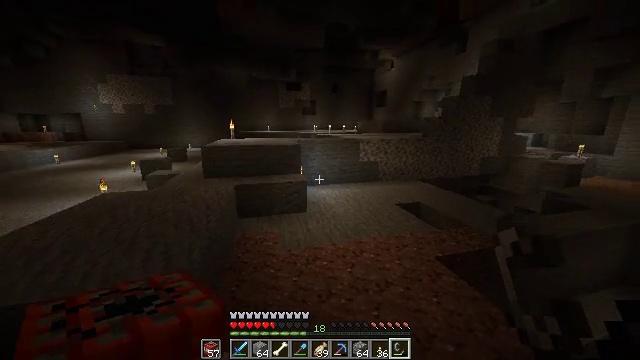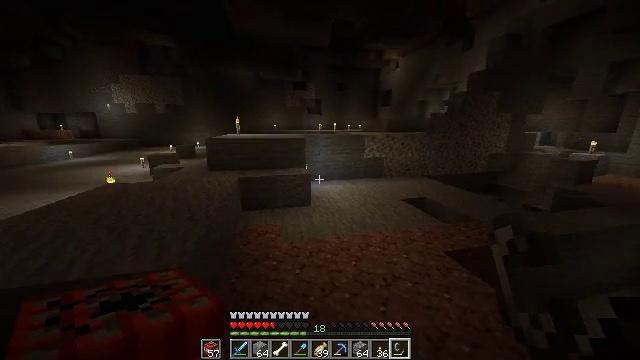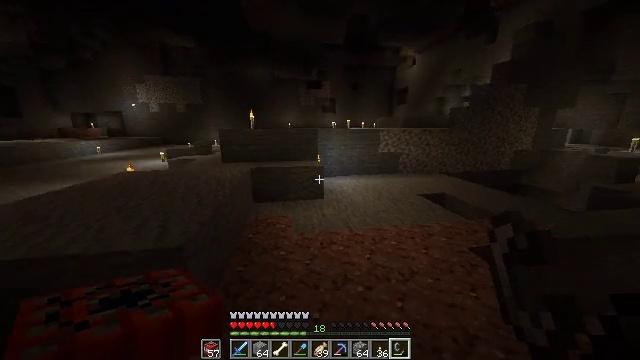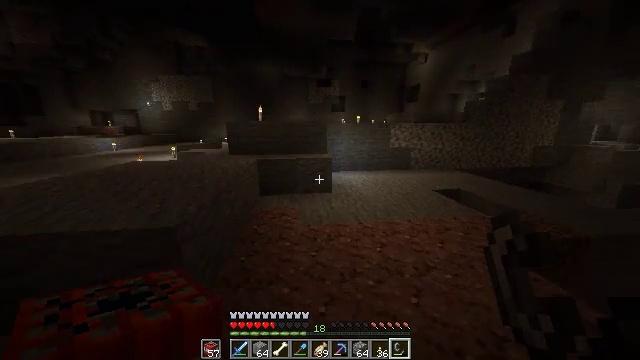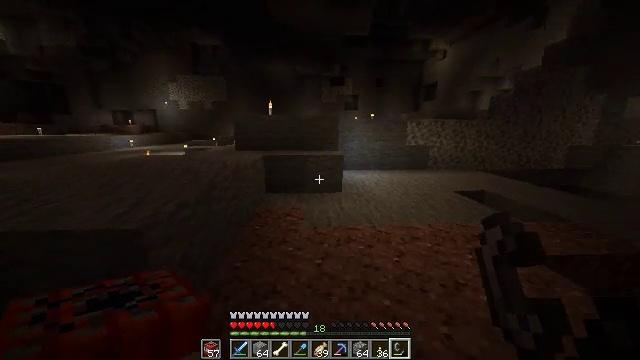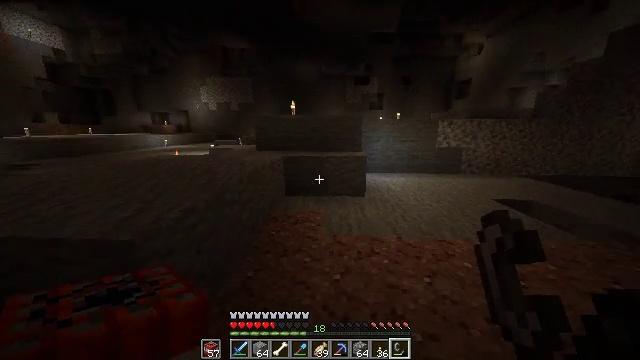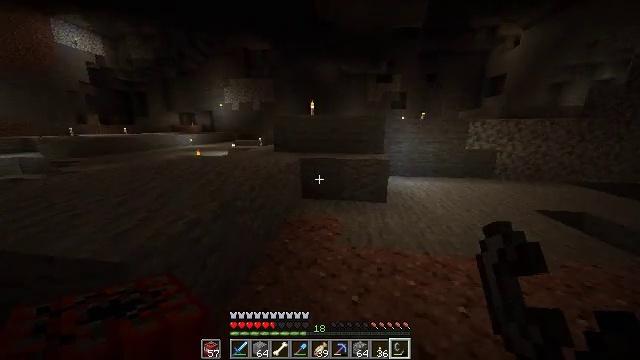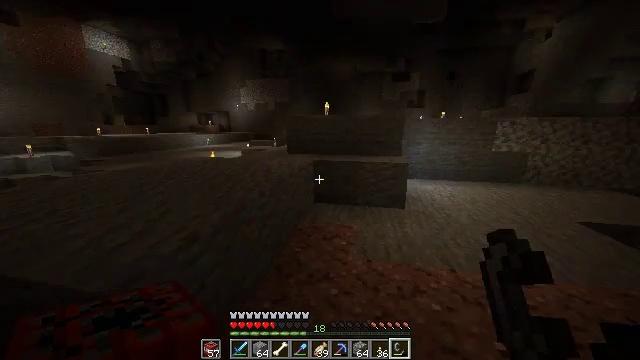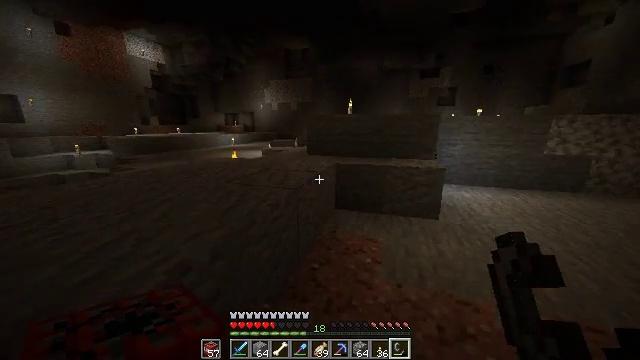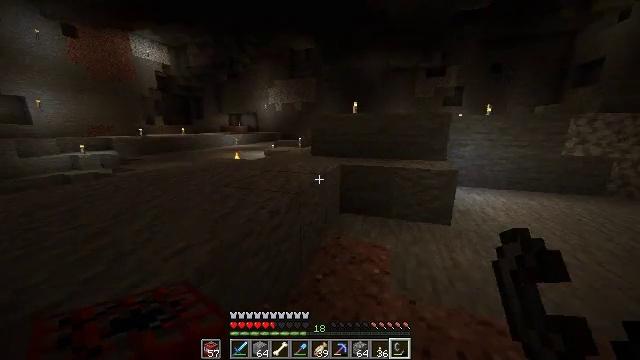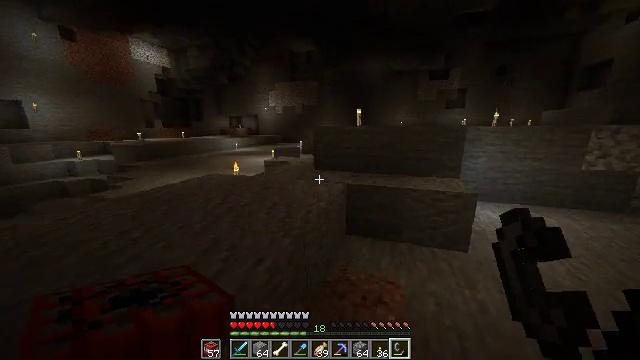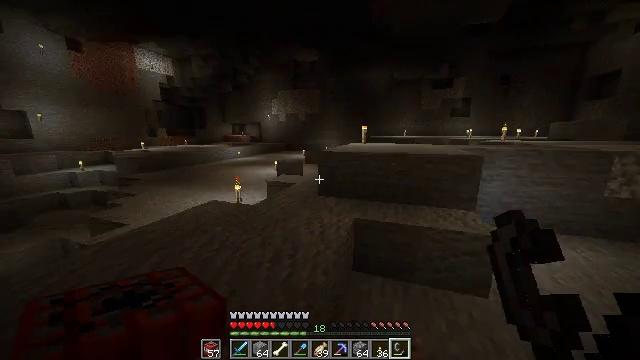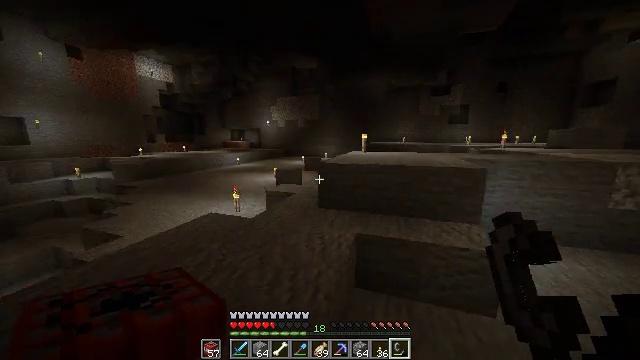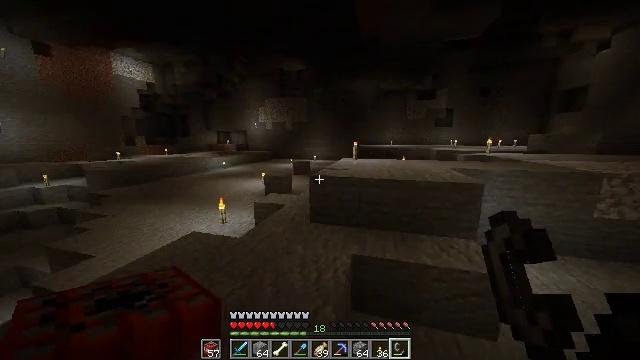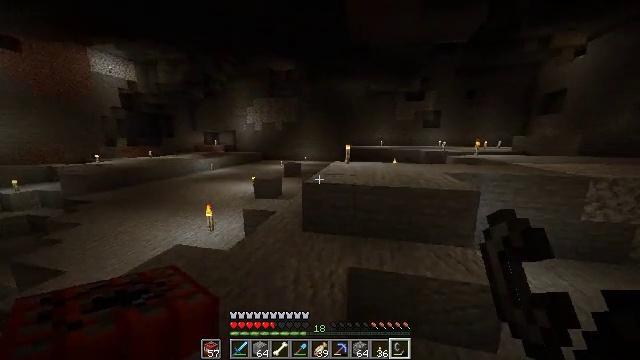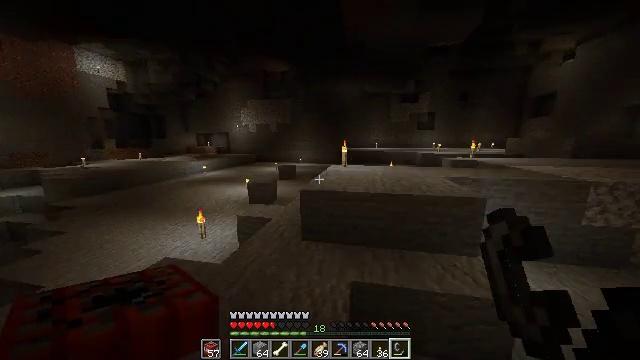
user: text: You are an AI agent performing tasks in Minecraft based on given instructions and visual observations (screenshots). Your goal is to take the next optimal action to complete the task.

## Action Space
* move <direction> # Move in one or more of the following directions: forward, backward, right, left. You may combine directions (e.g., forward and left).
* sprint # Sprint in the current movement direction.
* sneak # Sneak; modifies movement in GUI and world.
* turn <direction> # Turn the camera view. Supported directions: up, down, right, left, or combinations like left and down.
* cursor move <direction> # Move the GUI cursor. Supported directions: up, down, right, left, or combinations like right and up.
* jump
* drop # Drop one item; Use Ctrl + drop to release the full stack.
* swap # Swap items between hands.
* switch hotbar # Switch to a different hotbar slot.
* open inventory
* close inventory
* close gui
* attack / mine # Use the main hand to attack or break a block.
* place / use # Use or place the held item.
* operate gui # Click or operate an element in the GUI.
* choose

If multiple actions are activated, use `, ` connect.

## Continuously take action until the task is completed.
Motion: motion action
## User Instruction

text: Drop a golden chestplate.
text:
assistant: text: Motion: move forward, turn left
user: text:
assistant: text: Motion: move forward, turn left
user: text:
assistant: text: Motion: move forward, turn left
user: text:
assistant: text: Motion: move forward, turn left
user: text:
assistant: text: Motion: move forward, turn left
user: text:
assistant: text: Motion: move forward, turn left
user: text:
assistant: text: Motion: move forward, turn left
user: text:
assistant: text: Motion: move forward, turn left
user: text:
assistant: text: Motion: move forward, turn left
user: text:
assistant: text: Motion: move forward and move left, jump
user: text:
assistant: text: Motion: move forward and move left, turn up, jump
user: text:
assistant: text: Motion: move forward and move left, turn up, jump
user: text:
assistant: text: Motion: move forward, turn right, jump
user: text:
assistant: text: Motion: move forward, turn right
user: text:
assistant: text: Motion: move forward, turn right
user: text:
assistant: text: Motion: move forward, turn right
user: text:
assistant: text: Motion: move forward, turn right
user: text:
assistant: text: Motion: move forward, turn right
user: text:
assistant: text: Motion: move forward, turn right and up
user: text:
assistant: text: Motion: move forward, turn right
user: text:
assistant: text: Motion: move forward, turn right
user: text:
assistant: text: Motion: move forward, turn right
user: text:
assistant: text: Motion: move forward, turn right, jump
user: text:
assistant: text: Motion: move forward, turn right, jump
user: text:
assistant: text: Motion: move forward, turn right, jump
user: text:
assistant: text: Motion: move forward, turn right
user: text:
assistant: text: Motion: move forward, turn right
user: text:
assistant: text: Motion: move forward
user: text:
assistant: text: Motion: move forward
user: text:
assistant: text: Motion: move forward and move left